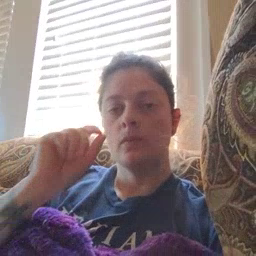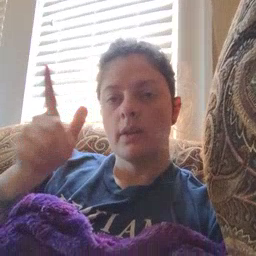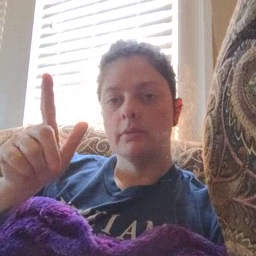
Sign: wake